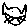
Label: cat